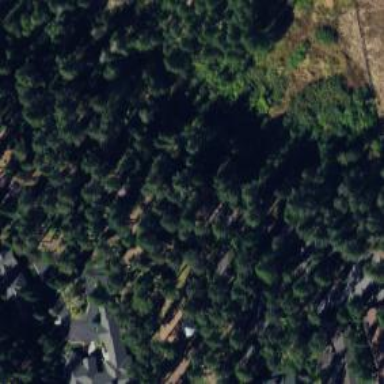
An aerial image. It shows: Woodland with evergreen needle-leaved trees.